Aerial crown-view tile of a tropical tree (Barro Colorado Island, Panama), acquired 20250217:
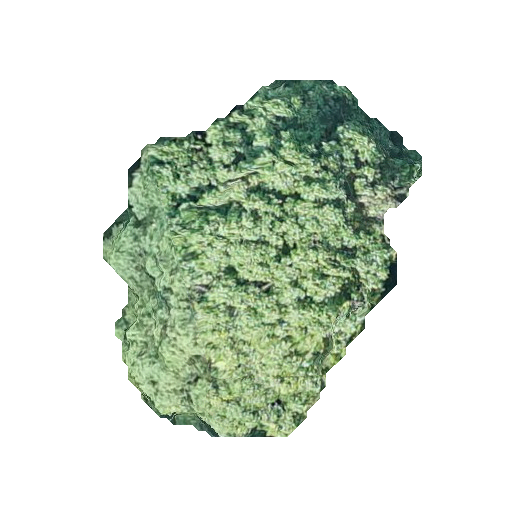
Species: Ocotea leptobotra
GBIF accepted scientific name: Ocotea leptobotra
Crown area: 115.481 m²